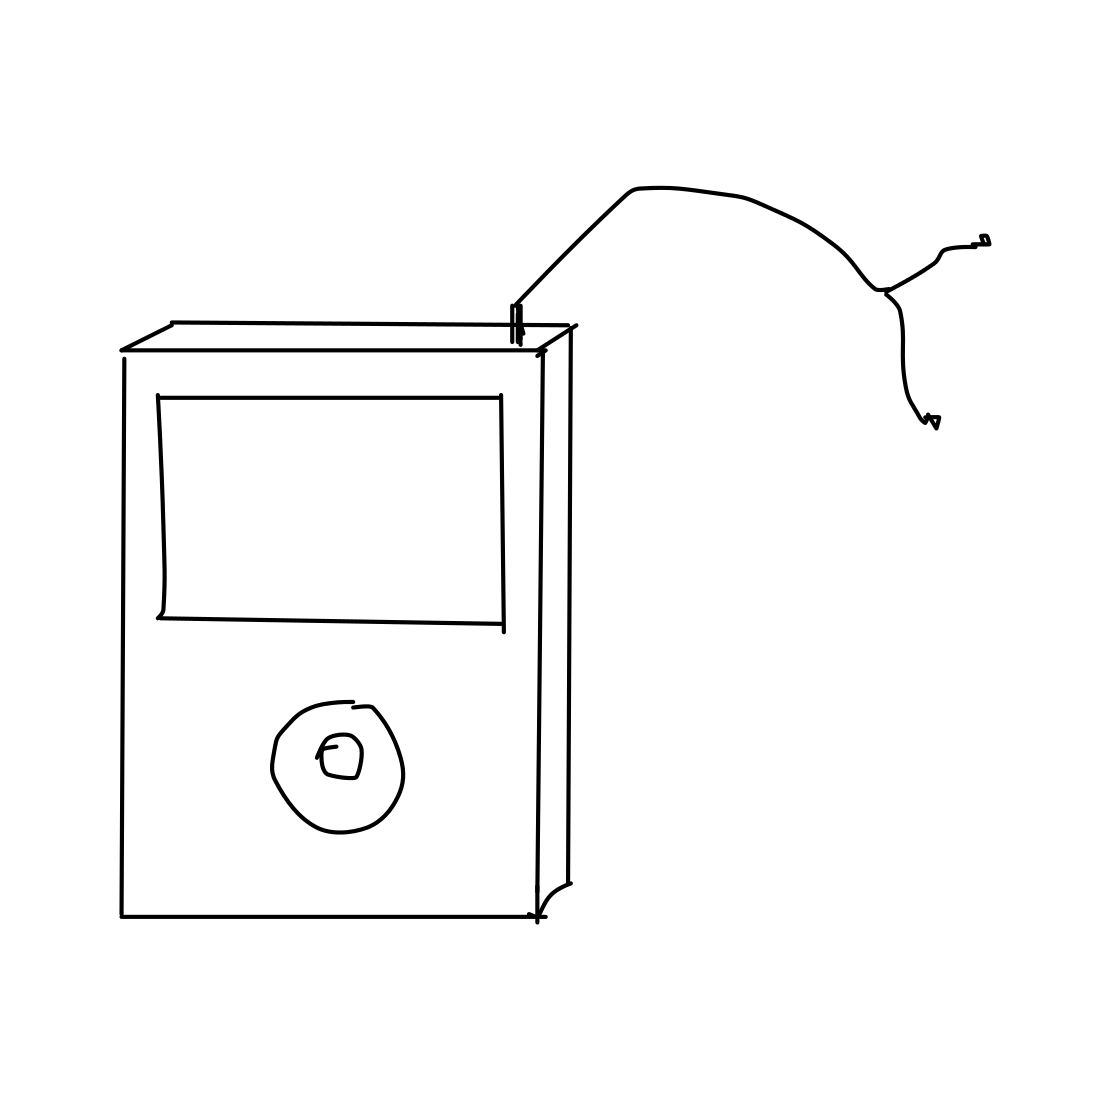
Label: ipod